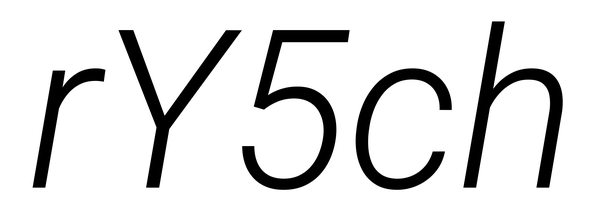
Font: Roboto-Italic_Light_Italic